Question: I have attempted to upload an app via the Google Play Developer Console for the last two days, but the apk uploads until "99% complete" in firefox or until "processing" in chrome and the is stuck.

This is not my first app. I have uploaded and published two others without incident.
I have attempted the upload with following with all the same result:
*Firefox 28.0 (Ubuntu 13.10)
*Firefox 28.0 Incognito (Ubuntu 13.10)
*Chromium Version 33.0.1750.152 (Ubuntu 13.10)
*Chromium Version 33.0.1750.152 (Ubuntu 13.10) Incognito
*Chrome mobile 33.0.1750.166 on Galaxy Nexus Android 4.2.1 phone
*Chrome (Windows 8)
Logs start out fine:
POST <URL>
then it hits 99% complete and these errors start posting:
POST <URL>
I also tried advancing the version in the AndroidManifest.xml.
As a test I added the apk in question to the Amazon Appstore. No difficulties. The apk uploaded seamlessly. Google Play Store issue?
Also tried adding a new application in the developer console and then uploading the apk.
Also tried starting from scratch and rebuilding the app in Eclipse and then attempted to upload the new apk. No luck
I have been emailing with Google Help. 8 days ago they asked for the apk in question and HAR file generated when the upload gets stuck. I sent both. They replied they were looking into the issue. A few days later this question came alive with others experiencing the same issues! I emailed again that I was still encountering issues.
Then on March 19th they responded and asked for:
> - - - - -
Any other suggestions?
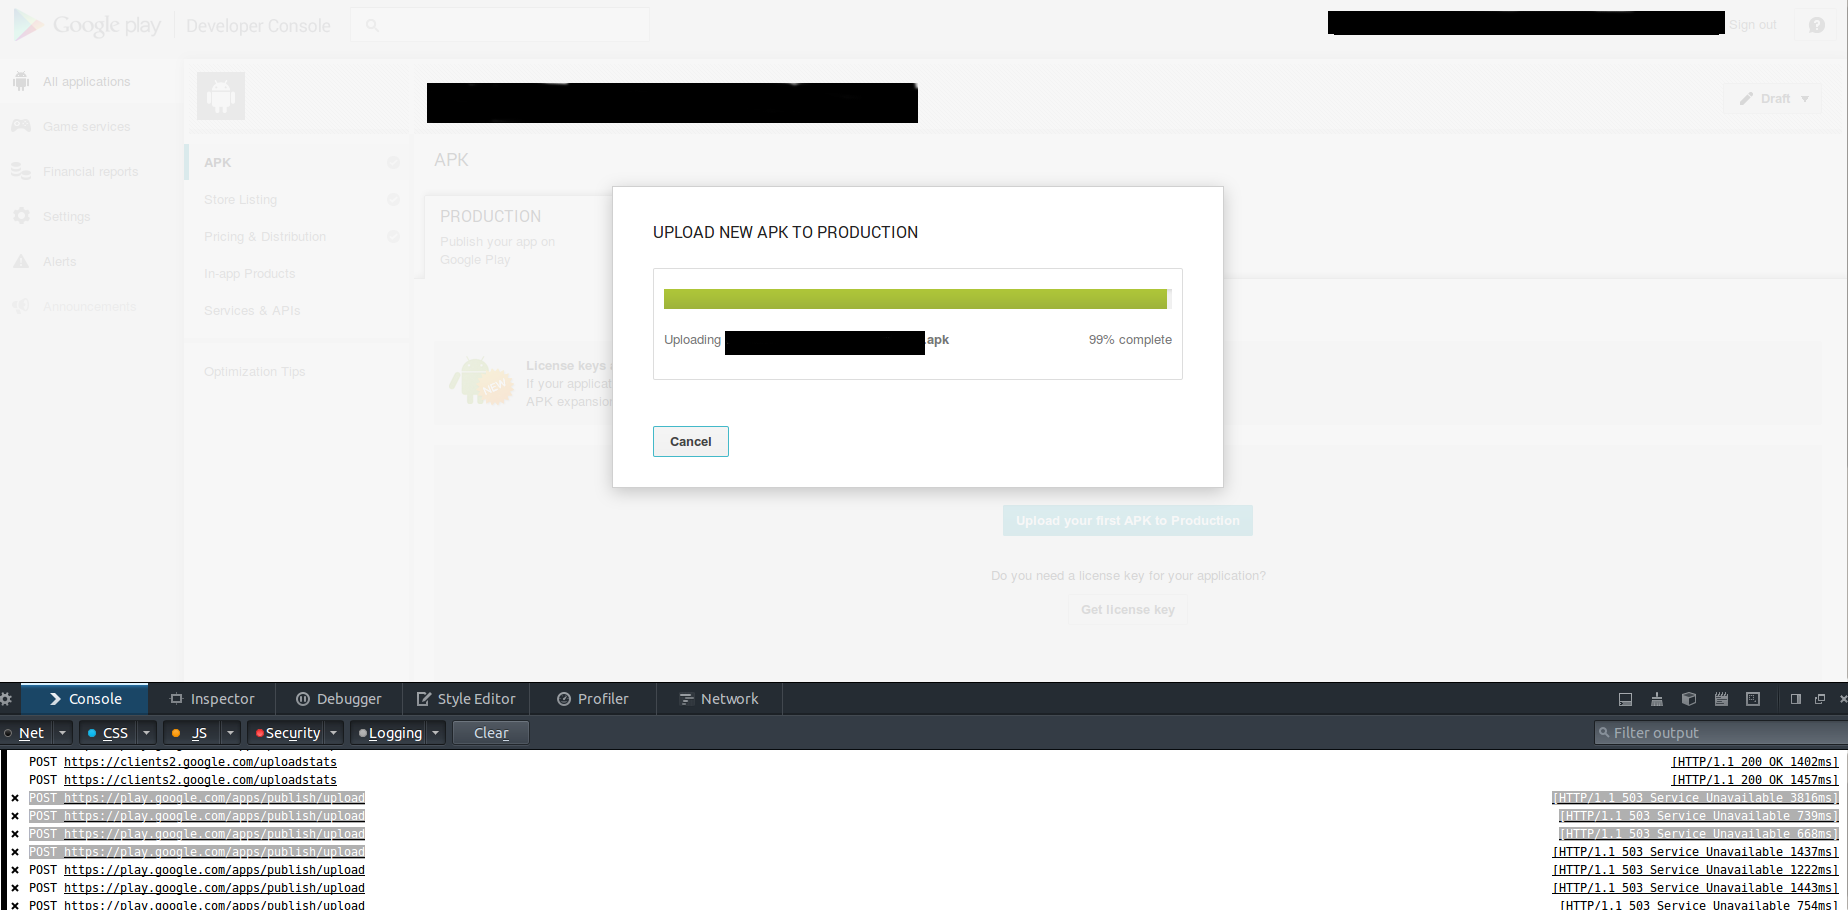
Answer: My specific issue was identified by the Google Support team:
> Our specialists have found that the APK was getting stuck during the
step where we verify the icon and the certificates.Comparing the aapt dump to your app's manifest, there are some
inconsistencies with the icon location. You would want to start
troubleshooting there. If after fixing the icon you still encounter
upload issues, double check your certificates and your signing
procedure.
The issue was entirely mine as a new and inexperienced developer.
Upon replacing the icon and redoing the key in Eclipse, the .apk in question uploaded without incident and is now published.
The Google Team also made the following suggestion for those searching for help:
> For more information on running aapt, please see the "Testing the features required by your application" section of the following article: <URL>.